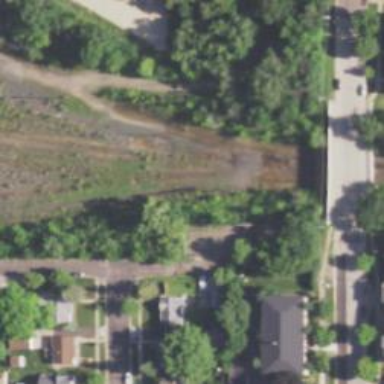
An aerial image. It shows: Unused railway yard.